Question: Count the number of objects in the diagram.
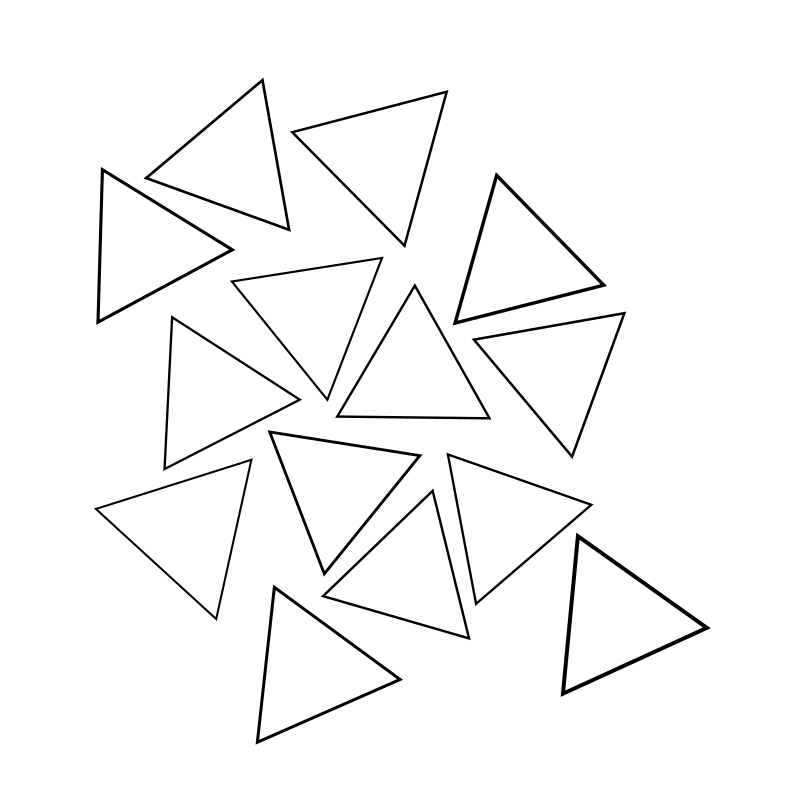
Answer: 14